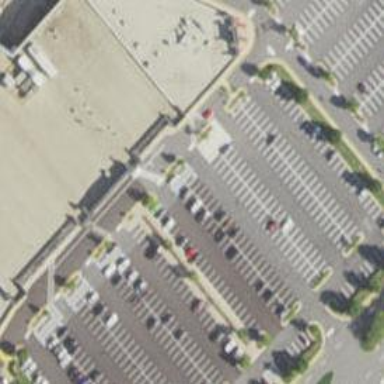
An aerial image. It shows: Parking space.